Brain MRI, t1w sequence, axial 2D slice.
Patient: age 35, sex F, weight 95 kg, height 1.95 m
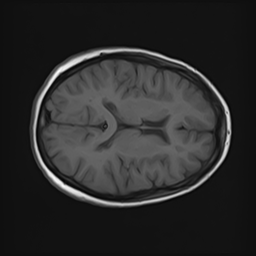